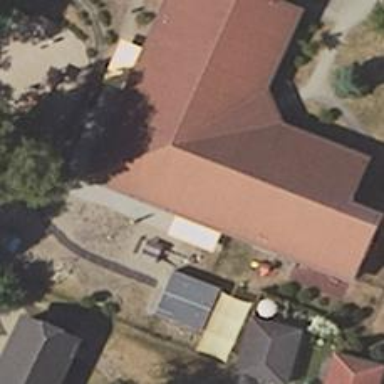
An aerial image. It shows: Kindergarten building.